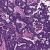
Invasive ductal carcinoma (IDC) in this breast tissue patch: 1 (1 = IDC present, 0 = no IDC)